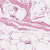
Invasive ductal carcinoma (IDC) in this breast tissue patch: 0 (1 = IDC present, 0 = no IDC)